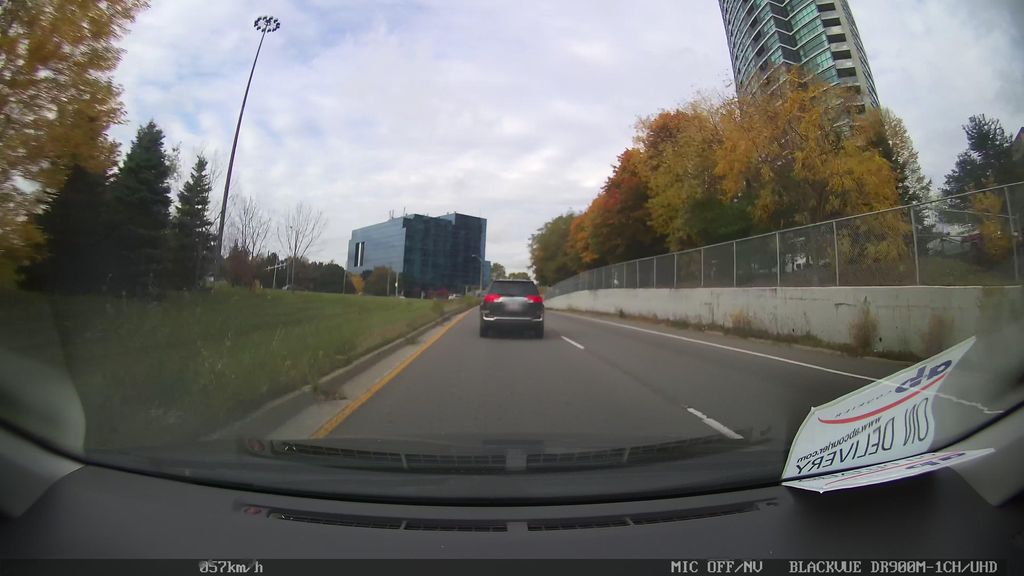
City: toronto